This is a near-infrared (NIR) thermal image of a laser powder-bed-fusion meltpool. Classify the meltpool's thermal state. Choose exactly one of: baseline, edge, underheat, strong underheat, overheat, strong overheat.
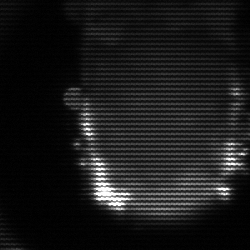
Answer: baseline